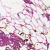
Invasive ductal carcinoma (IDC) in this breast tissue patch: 0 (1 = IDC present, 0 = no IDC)